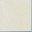
Piece: xx